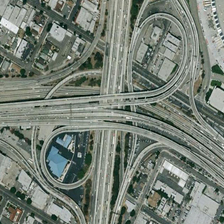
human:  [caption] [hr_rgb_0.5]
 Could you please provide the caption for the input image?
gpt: many buildings are near a viaduct with two circles .

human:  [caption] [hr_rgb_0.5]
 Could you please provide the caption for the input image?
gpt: many buildings are near a viaduct with two circles .

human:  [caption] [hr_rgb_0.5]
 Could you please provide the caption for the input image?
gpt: many buildings are near a viaduct with two circles .

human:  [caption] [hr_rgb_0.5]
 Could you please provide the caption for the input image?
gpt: many buildings are near a viaduct with two circles .

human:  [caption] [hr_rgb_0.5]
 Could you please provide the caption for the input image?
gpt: many buildings are near a viaduct with two circles .